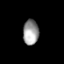
Tissue: prostate
Cell type: Endothelial cells
Senescence score: 0.7875
Nuclear area (px): 383
Mean DAPI intensity: 156.149